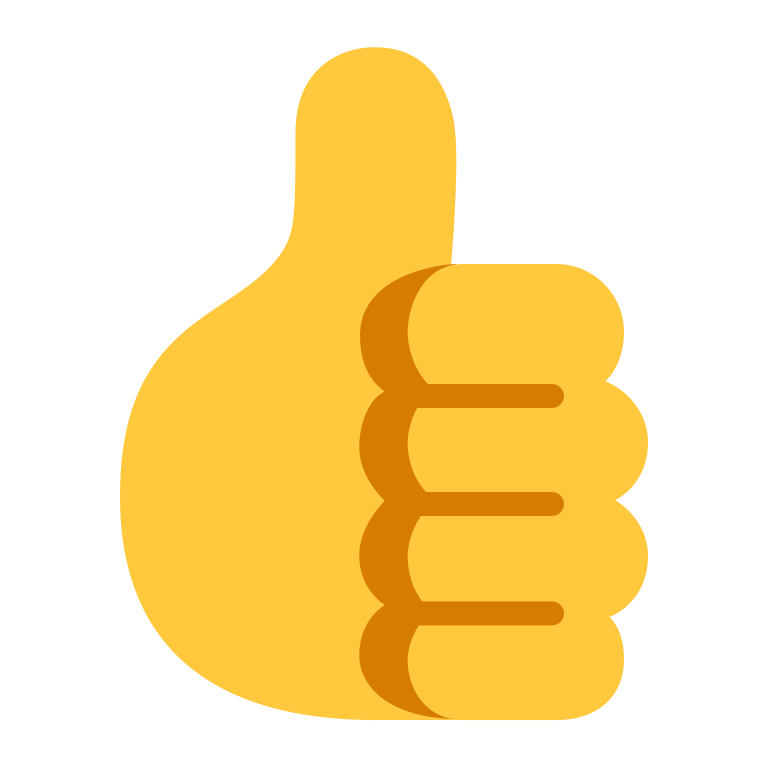
thumbs up flat default